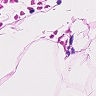
Metastatic tissue present: no